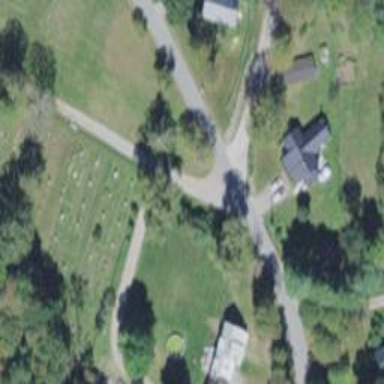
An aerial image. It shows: Park located in historic district.